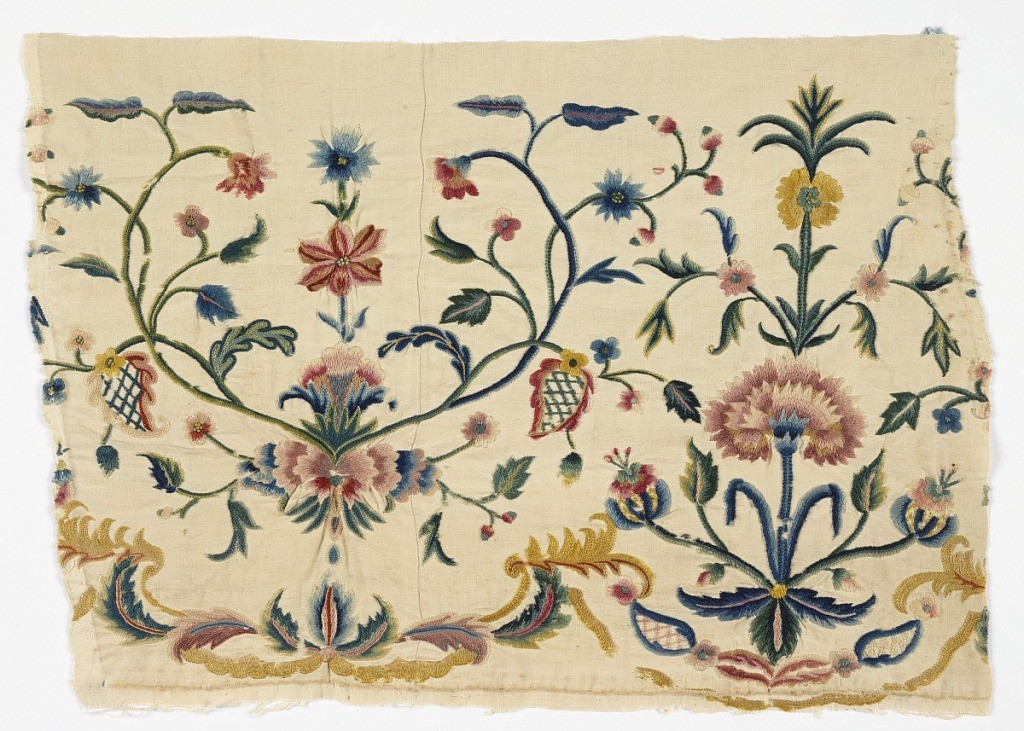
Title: Textile
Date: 18th century
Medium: wool on cotton Technique: crewel wool embroidery
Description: White cotton worked in colored wools; symmetrical design of flower and vine.